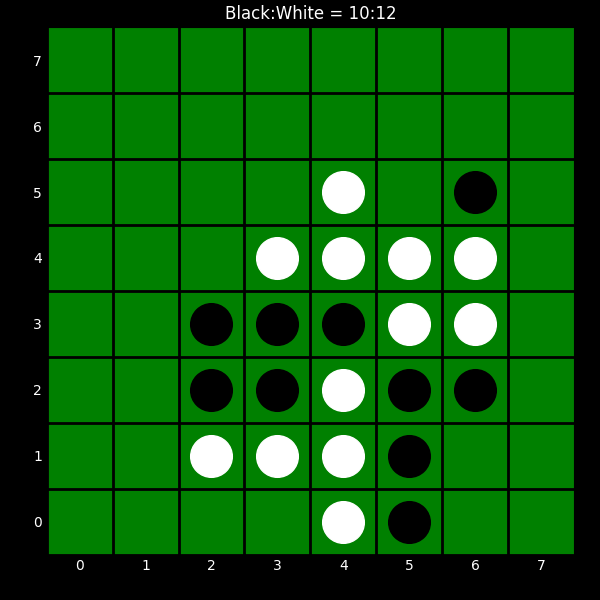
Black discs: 10
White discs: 12